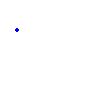
Particle: proton